RGB frame:
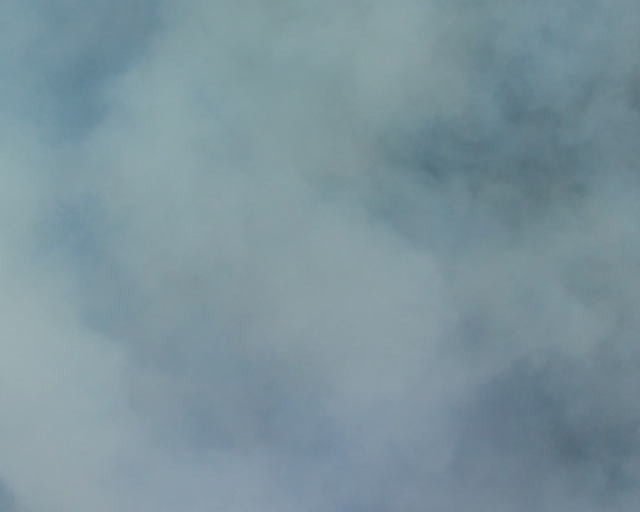
Thermal frame:
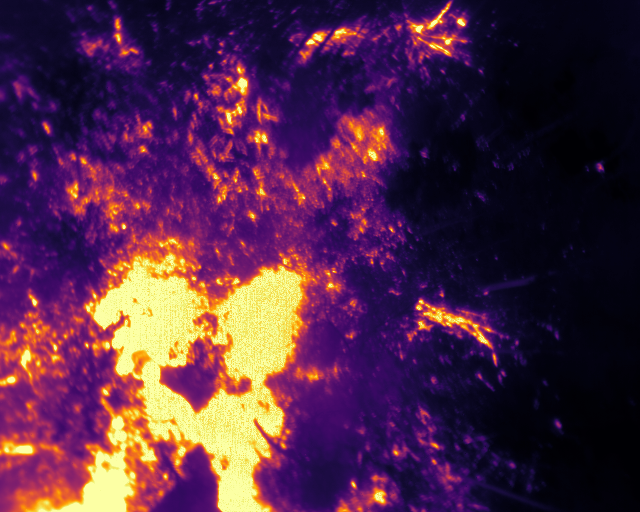
Captured: 2026-02-26 03:11:02
Pixels at or above 80 °C: 98187 (fraction of frame: 0.2996)